Field crop: tomato
Growth stage: 1
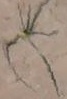
Species: cyperus